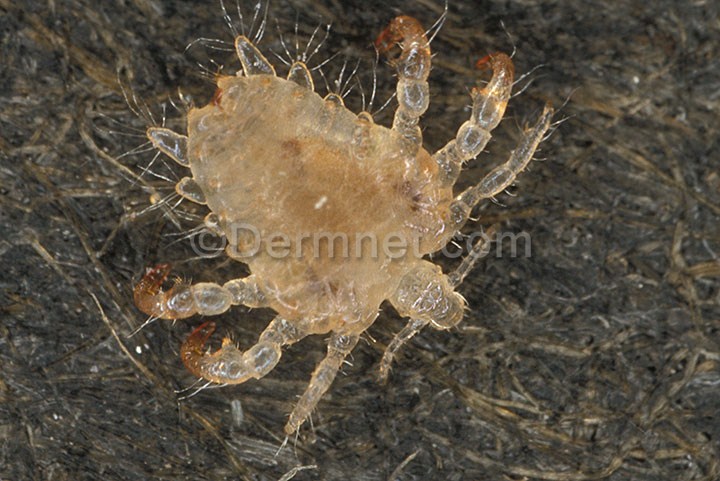
Disease: Scabies Lyme Disease and other Infestations and Bites